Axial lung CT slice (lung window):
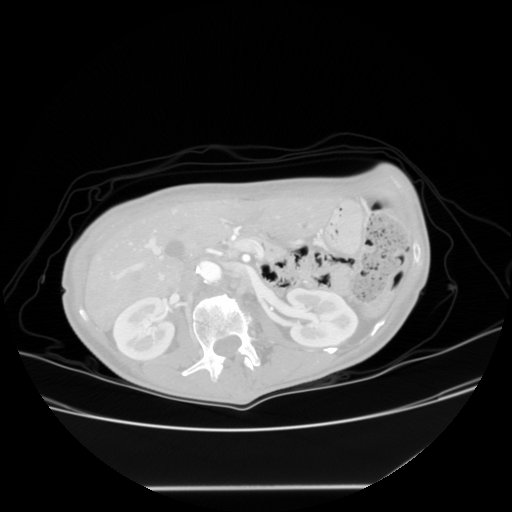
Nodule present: no